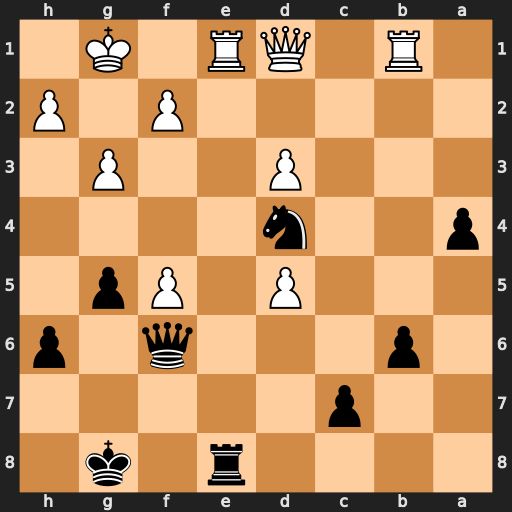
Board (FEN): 4r1k1/2p5/1p3q1p/3P1Pp1/p2n4/3P2P1/5P1P/1R1QR1K1
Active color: b
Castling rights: -
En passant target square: -
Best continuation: Rxe1+ Qxe1 Nf3+ Kg2 Nxe1+